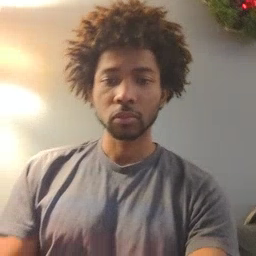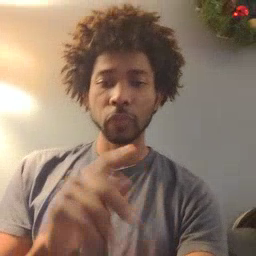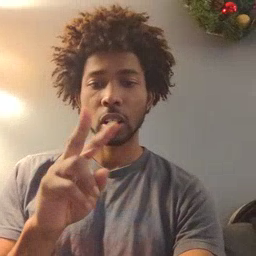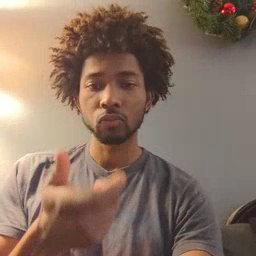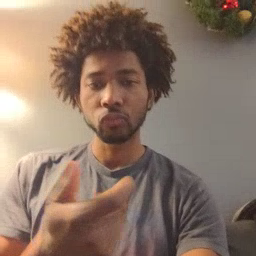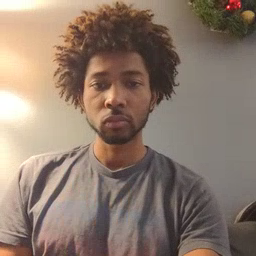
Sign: TV